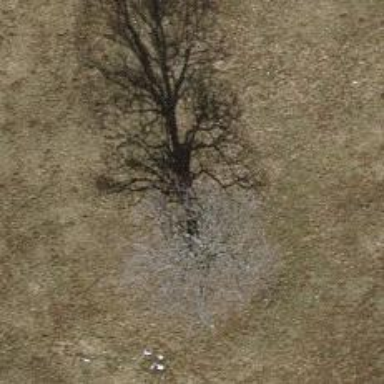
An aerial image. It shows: Single tag "natural: tree."